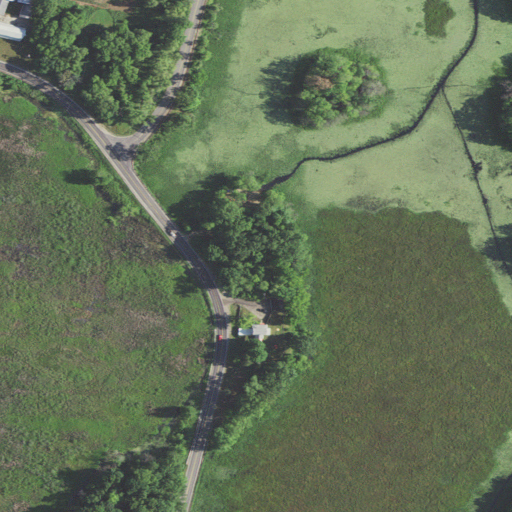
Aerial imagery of mountain in Michigan named The Hogback containing woody wetlands, herbaceous wetlands, low intensity development, open development, cultivated crops, and medium intensity development